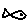
Label: fish